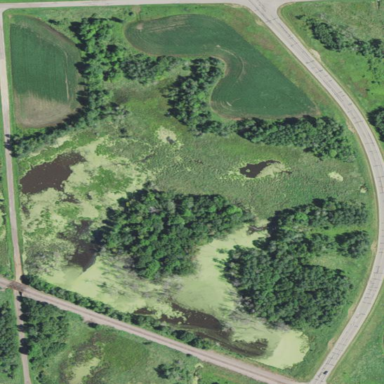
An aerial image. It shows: Marsh wetland.